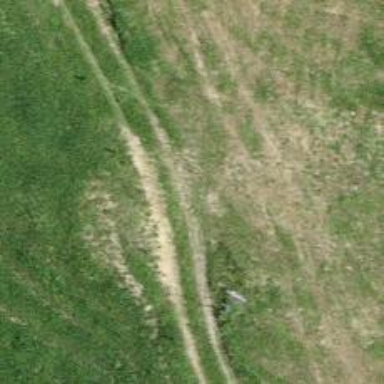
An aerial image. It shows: Path.